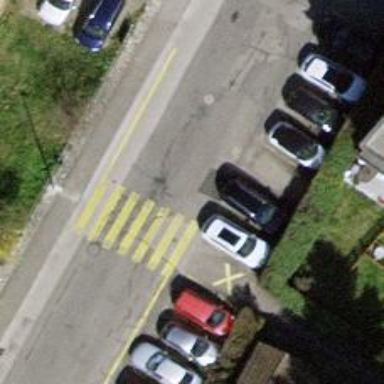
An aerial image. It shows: Marked crossing on the road.